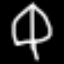
Label: leaf